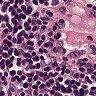
Metastatic tissue present: no